Question: I'm working on a Lab for my class and can't figure out what is wrong with this xml. I keep getting an error.
<URL>
If I hover over the xml it tells me The id 'titleTextView' is not defined anywhere.
Here is the xml.
'''
<?xml version="1.0" encoding="utf-8"?>
<RelativeLayout xmlns:android="http://schemas.android.com/apk/res/android"
android:layout_width="match_parent"
android:layout_height="match_parent">
<WebView
android:id="@+id/webView"
android:layout_width="match_parent"
android:layout_height="wrap_content"
android:layout_above="@+id/titleTextView"
android:layout_alignParentTop="true" />
<TextView
android:="@id/titleTextView"
android:layout_width="match_parent"
android:layout_height="wrap_content"
android:layout_margin="5dp"
android:layout_above="@+id/progressBar" />
<ProgressBar
android:id="@id/progressBar"
android:layout_width="fill_parent"
android:layout_height="wrap_content"
android:layout_alignParentBottom="true"
android:visibility="invisible"
style="?android:attr/progressBarStyleHorizontal" />
</RelativeLayout>
'''
When I first did it I had it misspelled and thought that it may have saved it somewhere I wasn't aware of. I've tried cleaning the project and deleting the xml file. I'm using it in a class here.

Is there something I'm overlooking here?
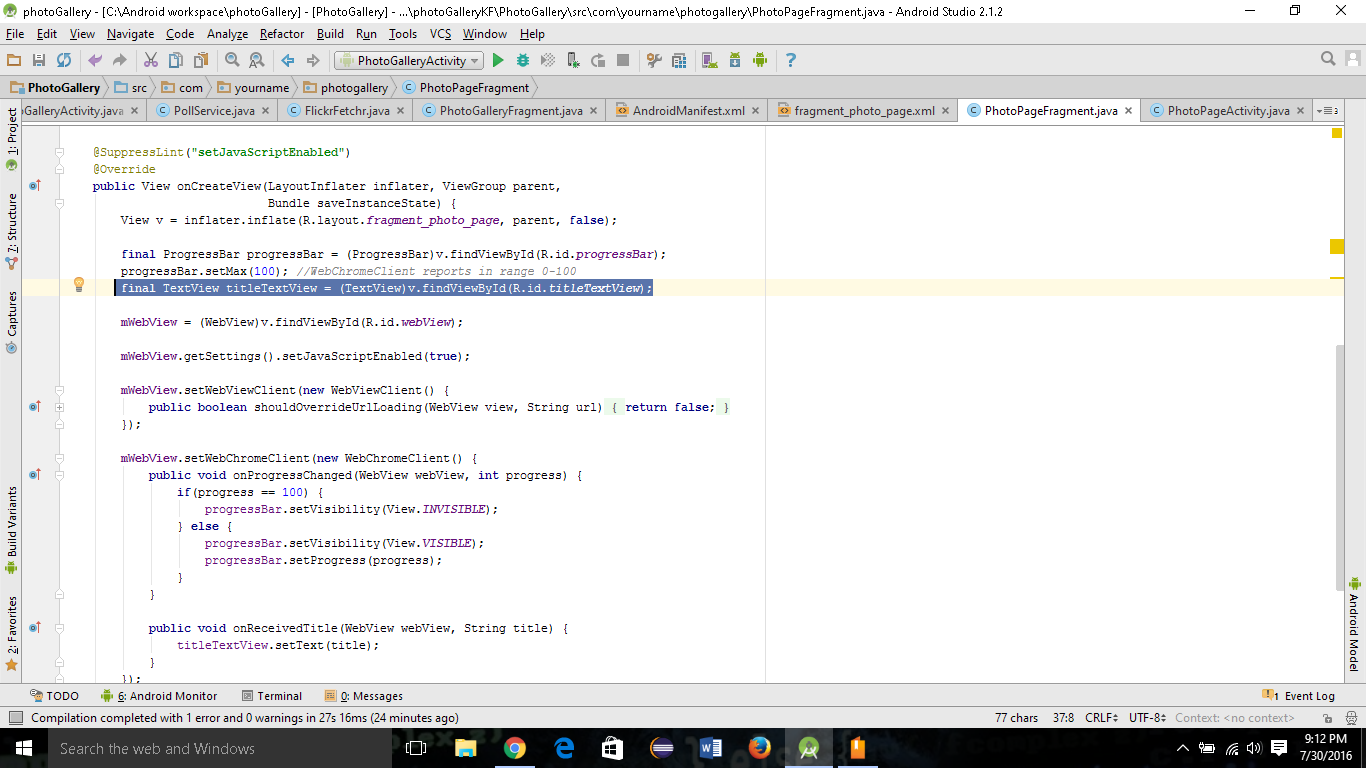
Answer: The error points you at Line 14.
Where you have 'android:="@id/titleTextView"'
Compared to the correct line 'android:id="@id/titleTextView"' or 'android:id="@+id/titleTextView"'